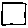
Label: square